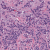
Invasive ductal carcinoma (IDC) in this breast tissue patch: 1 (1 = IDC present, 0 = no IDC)